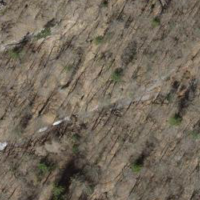
EUNIS habitat code: 23
Species observed at this site:
Pachytodes cerambyciformis
Salvia glutinosa